Interaction volume radius: 10 \u00c5
Interaction volume height: 15 \u00c5
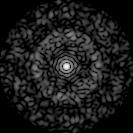
Disorder parameter: 0.8713